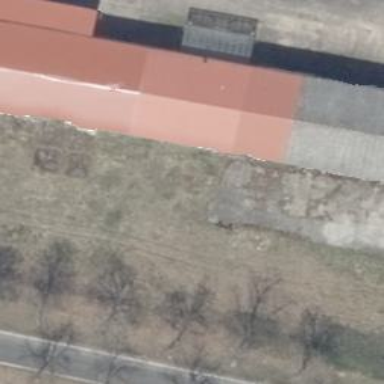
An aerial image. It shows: Gabled roof on farm auxiliary building.